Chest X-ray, AP view. Patient: 65 years old, sex F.
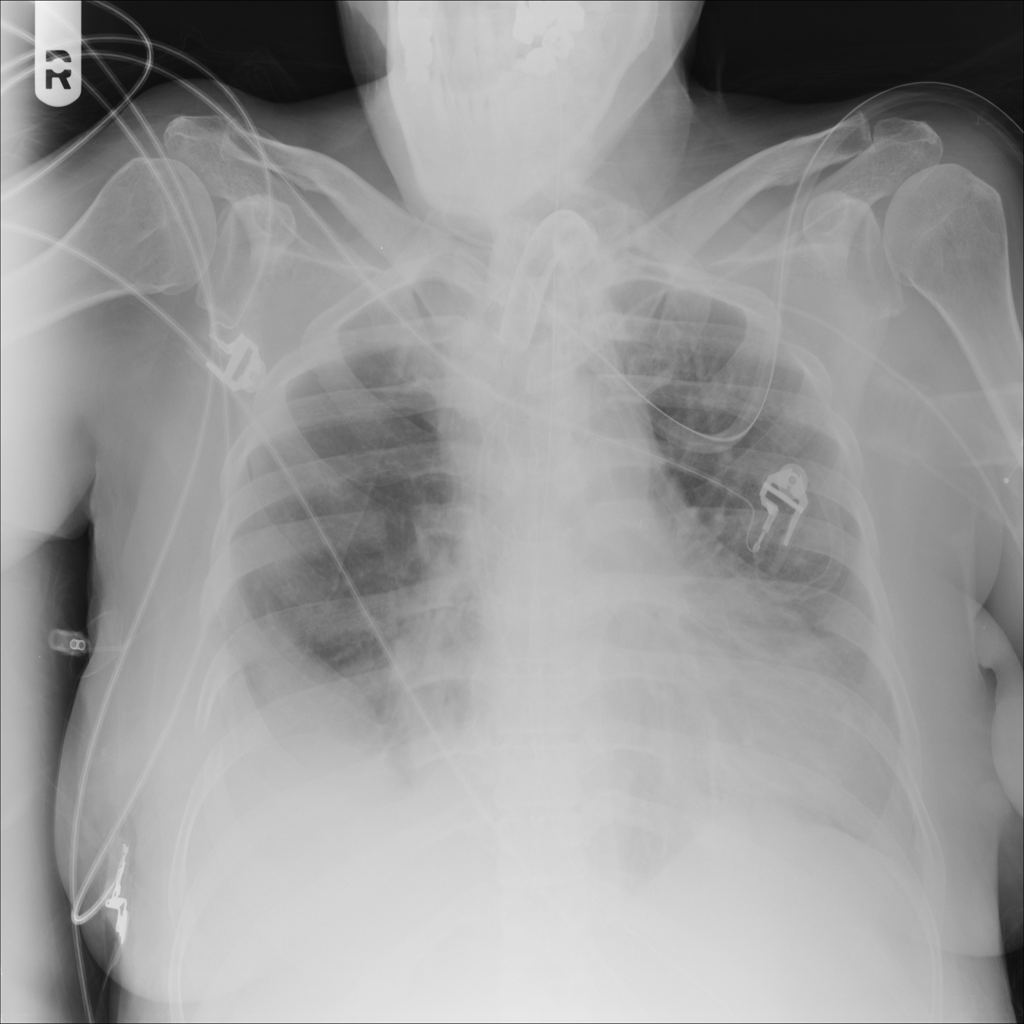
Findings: Atelectasis, Infiltration